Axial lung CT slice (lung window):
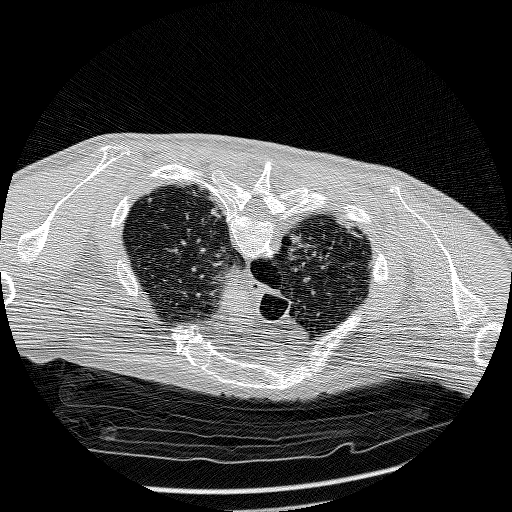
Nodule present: no